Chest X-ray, AP view. Patient: 47 years old, sex M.
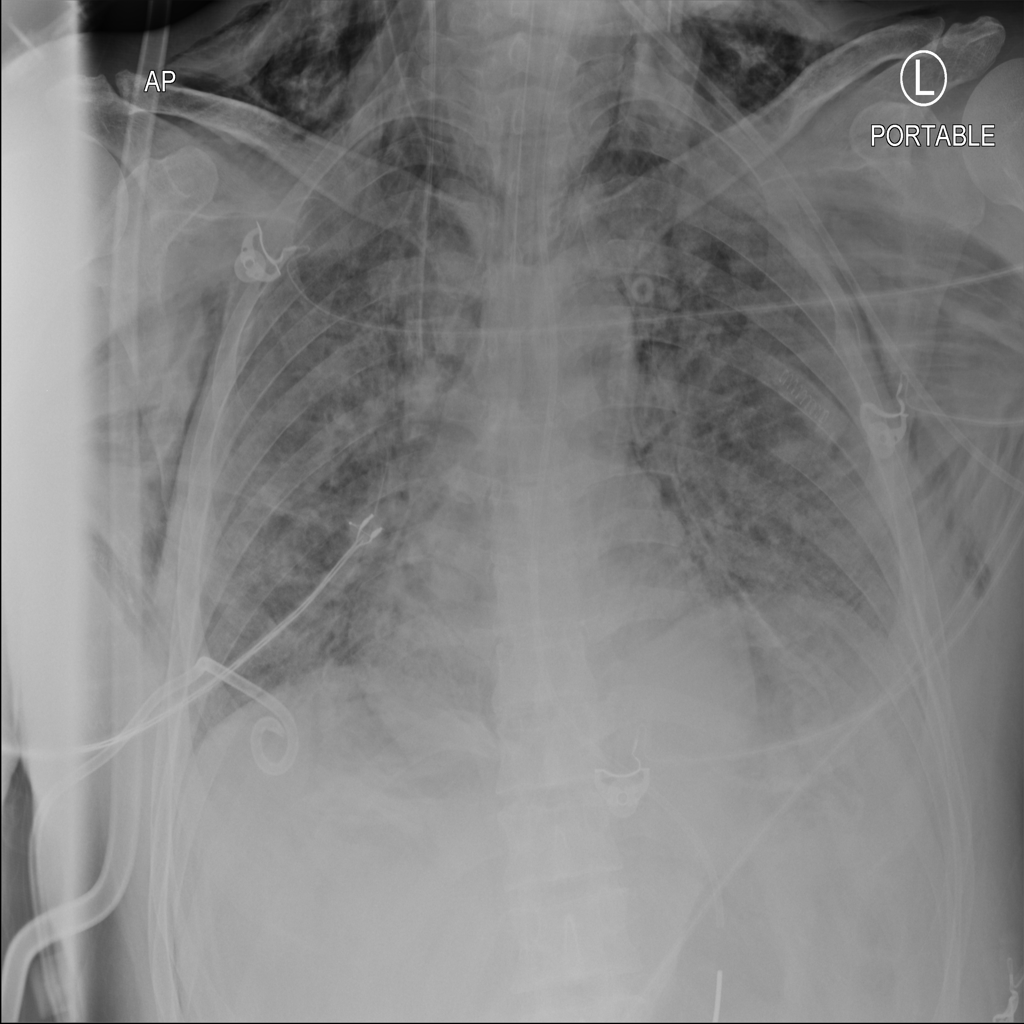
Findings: No Finding